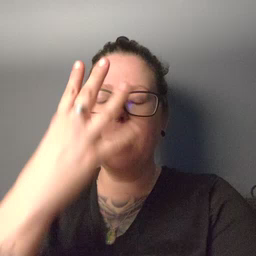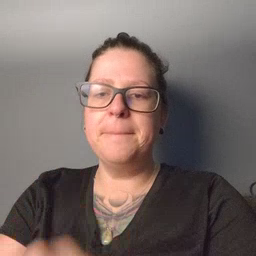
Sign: nap